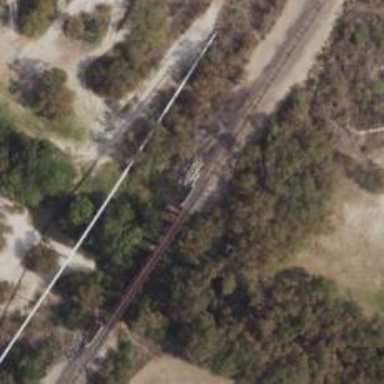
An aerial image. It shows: Trestle railway bridge over spur service rail line.